Aerial crown-view tile of a tropical tree (Barro Colorado Island, Panama), acquired 20250616:
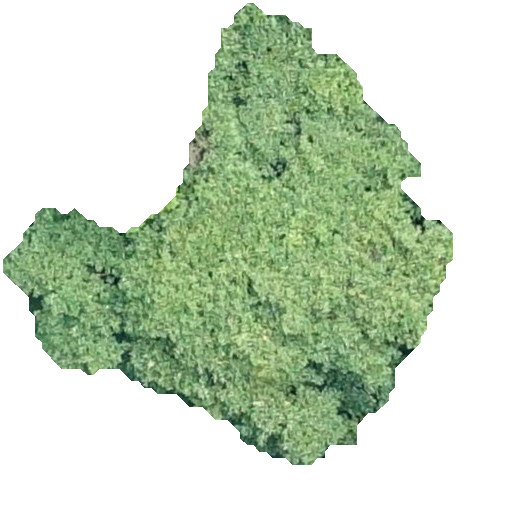
Species: Hieronyma alchorneoides
GBIF accepted scientific name: Hieronyma alchorneoides
Crown area: 160.576 m²